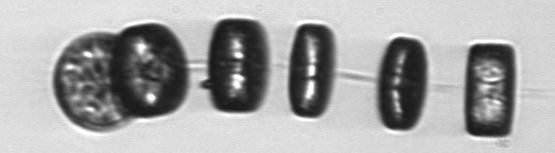
Label: Thalassiosira